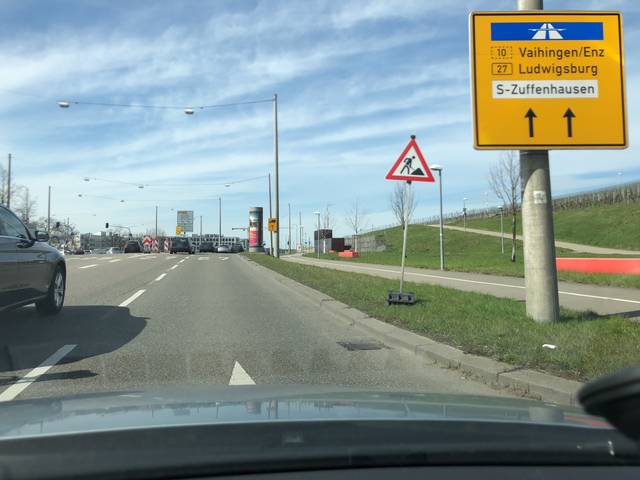
Region: Germany
Coordinates: 48.81, 9.184